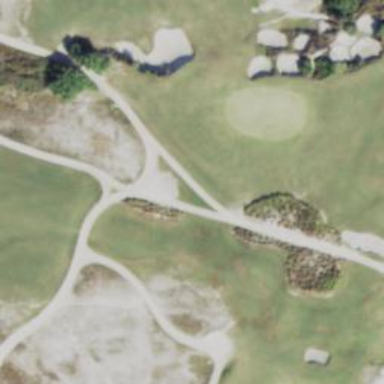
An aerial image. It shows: Path used for both walking and golf.